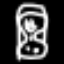
Label: hourglass